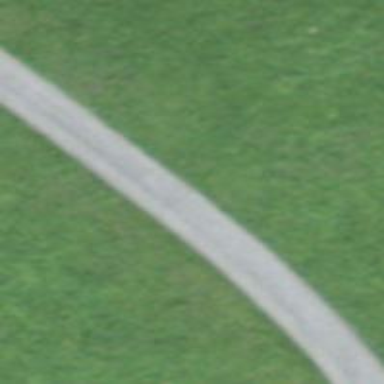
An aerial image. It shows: Asphalt track with grade 3 track type.